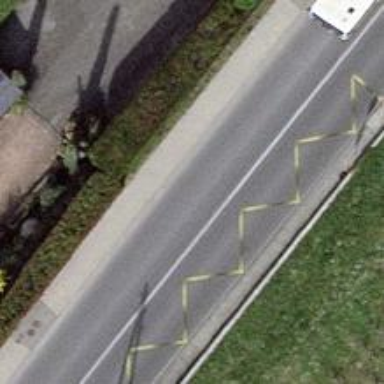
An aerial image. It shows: Bus stop with designated public transport stop position.